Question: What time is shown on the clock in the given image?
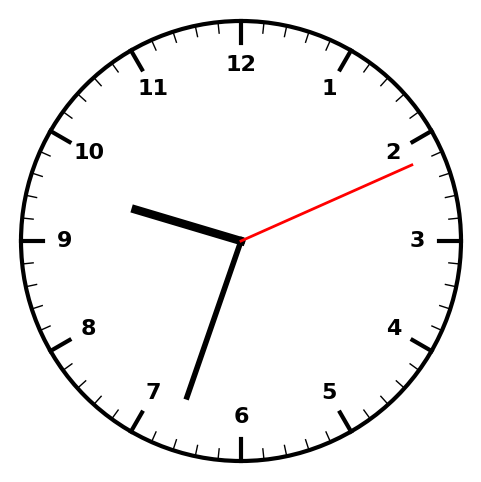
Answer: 09:33:11